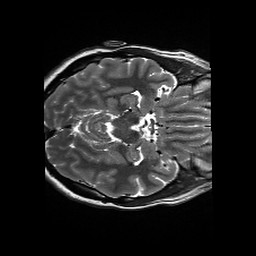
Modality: T2w
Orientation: axial
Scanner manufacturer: siemens
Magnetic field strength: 3 T
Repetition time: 13.52 s
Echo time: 0.088 s